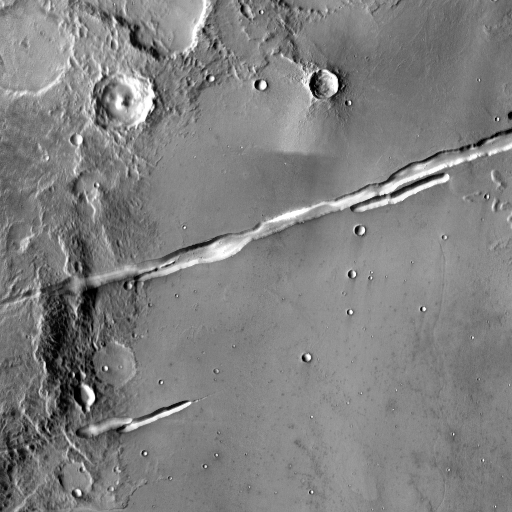
Crater classes present: Background, Other, Buried, Secondary